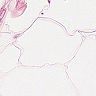
Metastatic tissue present: no